Field crop: maize
Growth stage: 1
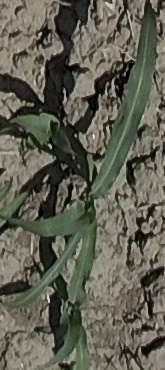
Species: sorghum